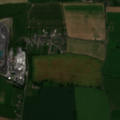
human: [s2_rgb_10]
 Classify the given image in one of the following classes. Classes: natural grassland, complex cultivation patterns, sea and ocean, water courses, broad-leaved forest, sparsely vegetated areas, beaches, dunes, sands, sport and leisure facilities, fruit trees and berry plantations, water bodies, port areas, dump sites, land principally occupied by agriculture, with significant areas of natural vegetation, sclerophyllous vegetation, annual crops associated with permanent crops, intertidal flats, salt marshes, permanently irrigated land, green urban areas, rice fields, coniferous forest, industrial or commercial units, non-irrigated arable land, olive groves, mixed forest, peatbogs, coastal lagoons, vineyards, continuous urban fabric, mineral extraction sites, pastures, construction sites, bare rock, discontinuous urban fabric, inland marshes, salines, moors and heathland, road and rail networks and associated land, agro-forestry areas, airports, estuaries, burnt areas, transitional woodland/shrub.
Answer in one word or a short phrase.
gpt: mineral extraction sites, non-irrigated arable land, pastures